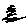
Label: zigzag